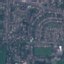
Land use / land cover: Residential